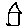
Label: house